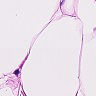
Metastatic tissue present: no